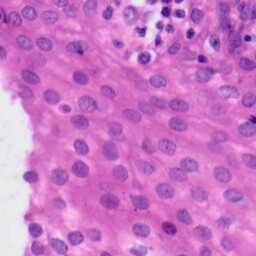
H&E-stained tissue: Tonsil